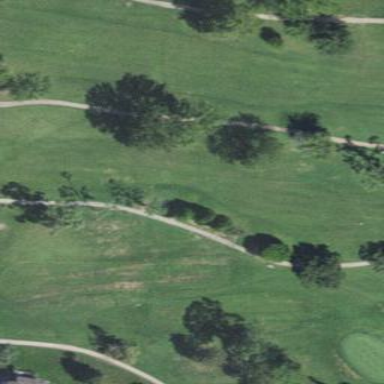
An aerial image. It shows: Grassy area designated as golf fairway.